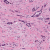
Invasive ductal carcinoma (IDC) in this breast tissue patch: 1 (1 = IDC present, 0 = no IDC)